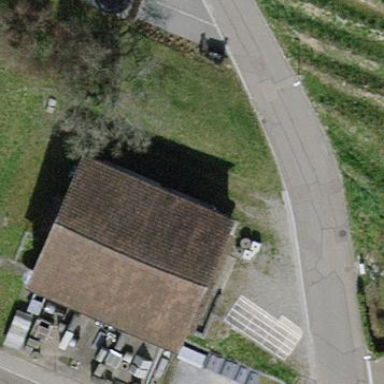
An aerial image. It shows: Service building with gabled brown roof. It is minor distribution substation.